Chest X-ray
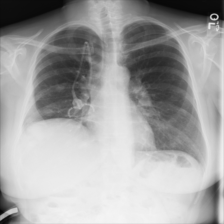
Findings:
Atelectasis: negative
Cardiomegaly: negative
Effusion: negative
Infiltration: negative
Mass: negative
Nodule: negative
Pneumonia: negative
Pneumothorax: negative
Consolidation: negative
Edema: negative
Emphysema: negative
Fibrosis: negative
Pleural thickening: negative
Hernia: negative